Brain MRI study timepoint: followup_recurrence
T1CE (contrast-enhanced T1) slice:
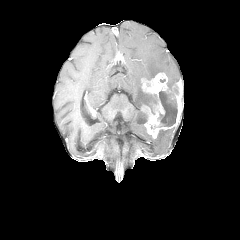
T2-FLAIR slice:
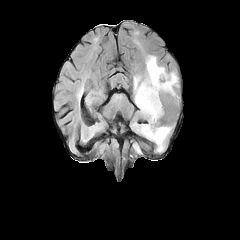